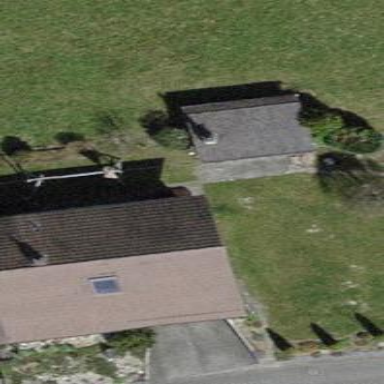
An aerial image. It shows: Building with tiled roof.